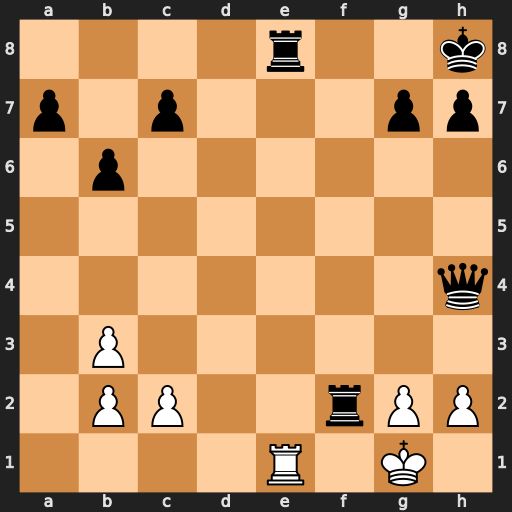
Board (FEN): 4r2k/p1p3pp/1p6/8/7q/1P6/1PP2rPP/4R1K1
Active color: w
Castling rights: -
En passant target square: -
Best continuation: Rxe8+ Rf8 Rxf8#